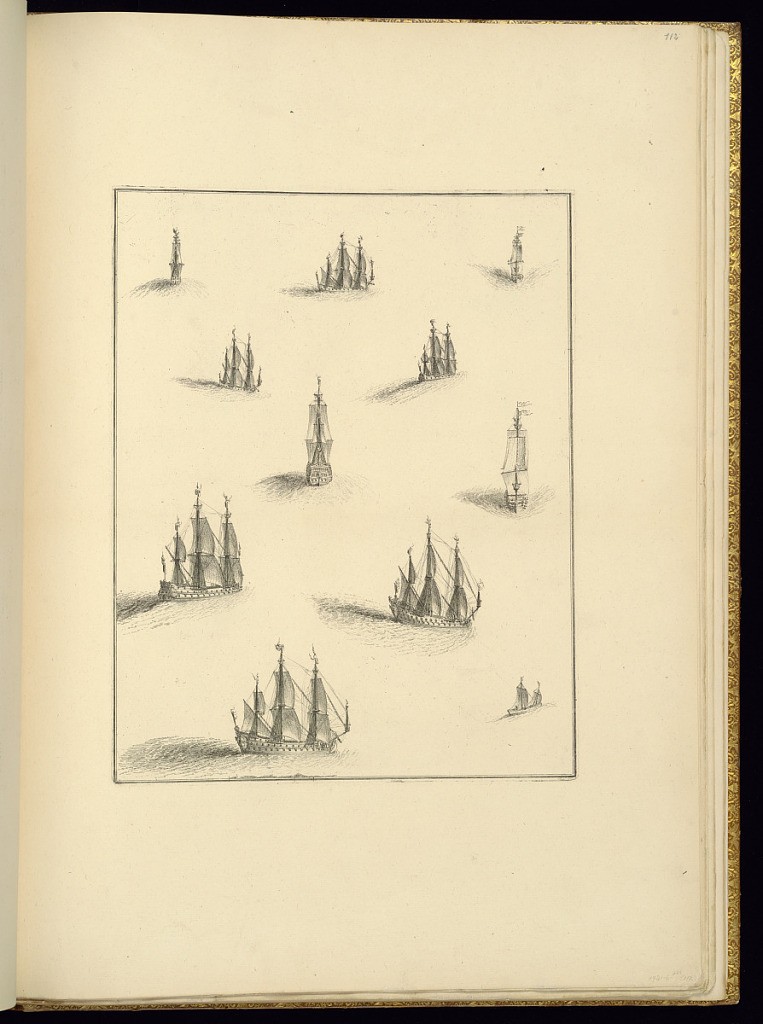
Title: Vignettes of Ships
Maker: Jean Berain, the elder, French, 1640-1711
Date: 1711
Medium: Engraving on laid paper
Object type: Bound print
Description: Vignettes of eleven ships against a blank background. The plate is not signed.